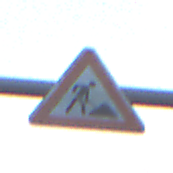
Verkehrszeichen: Arbeitsstelle
Umgebung: Outdoor, Nature
Tageszeit: SunriseSunset
Wetter: PartlyCloudy
Licht: Natural
Jahreszeit: NotSpecified
Kontrast: LowContrast